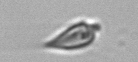
Label: Oxytoxum